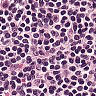
Metastatic tissue present: no